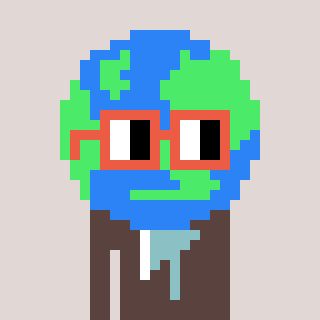
a pixel art character with square orange glasses, a earth-shaped head and a darkbrown-colored body on a warm background